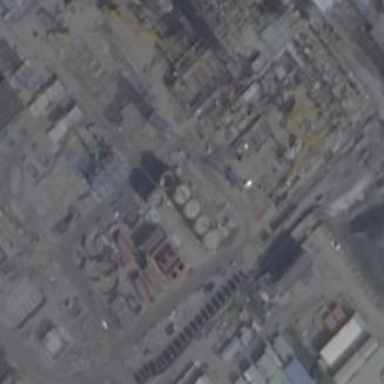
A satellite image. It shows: Industrial building housing steam turbine generator.